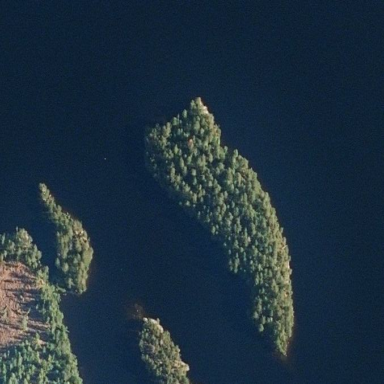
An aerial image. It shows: Island.